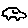
Label: car